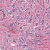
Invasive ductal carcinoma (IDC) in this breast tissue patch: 1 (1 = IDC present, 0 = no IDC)